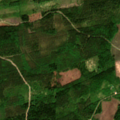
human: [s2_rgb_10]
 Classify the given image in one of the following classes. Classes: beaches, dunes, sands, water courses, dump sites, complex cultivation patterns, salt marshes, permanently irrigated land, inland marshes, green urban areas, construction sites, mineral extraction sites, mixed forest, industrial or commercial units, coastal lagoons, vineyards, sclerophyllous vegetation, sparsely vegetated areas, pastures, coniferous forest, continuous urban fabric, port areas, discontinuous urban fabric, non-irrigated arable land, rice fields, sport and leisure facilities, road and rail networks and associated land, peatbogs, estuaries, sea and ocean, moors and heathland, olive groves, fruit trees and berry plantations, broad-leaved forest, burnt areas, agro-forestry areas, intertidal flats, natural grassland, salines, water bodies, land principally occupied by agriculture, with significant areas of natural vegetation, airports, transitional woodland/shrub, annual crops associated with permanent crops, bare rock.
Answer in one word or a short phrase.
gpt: non-irrigated arable land, land principally occupied by agriculture, with significant areas of natural vegetation, coniferous forest, mixed forest, transitional woodland/shrub